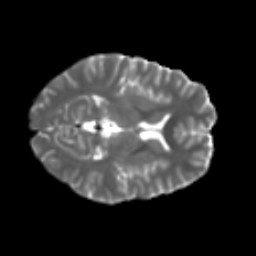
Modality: T2w
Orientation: axial
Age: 30
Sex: male
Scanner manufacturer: ge
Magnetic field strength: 3 T
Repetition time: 7.8 s
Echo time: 0.0606 s